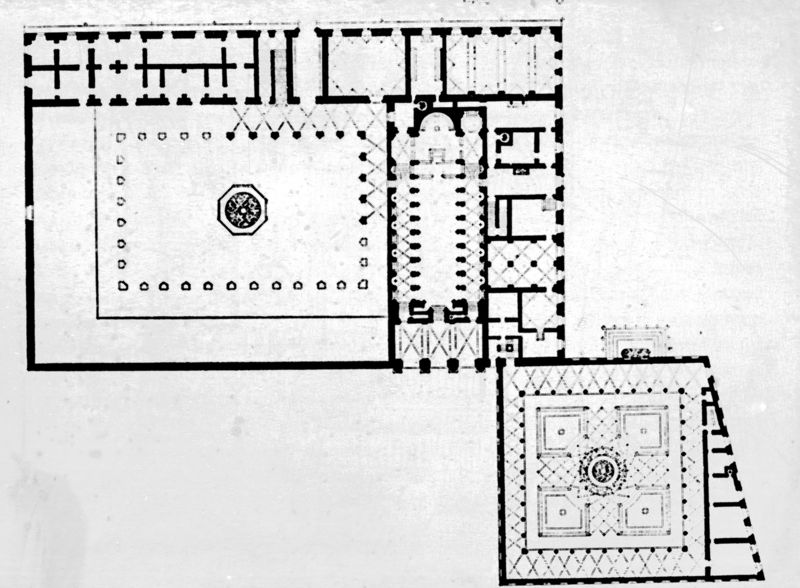
Titel: Palazzo Venezia (Grundriss mit Palazzetto und S. Marco)
Künstler: Francesco del Borgo
Standort: Roma
Institution: Palazzo Venezia
Schlagwörter: weiß, fenster, grau, mitte, pfeiler, schwarz, skizze, säulen, zeichnung, zimmer, anlage, gebäude, park, schloss, alt, architektur, innenraum, kirche, brunnen, rund, turm, garten, schiff, türen, grafik, graphik, linien, hof, saal, treppe, treppen, detail, aufgang, durchgang, stufen, striche, aufsicht, rechtecke, bögen, punkte, wände, symetrie, eingang, innenhof, umgang, gewölbe, kloster, palast, linear, becken, schwarzweiß, räume, entwurf, quadrate, geometrisch, kreuzrippen, kreuzrippengewölbe, mauern, apsis, treppenhaus, kapelle, beete, klostergarten, etagen, geschosse, plan, zentrum, entwürfe, quadrat, achteck, bauten, säulenhalle, grundriss, kreuzgang, aufriss, architekt, atrium, innenräume, erdgeschoss, konvent, trppe, zellen, maße, grundrisse, skize, vierteilig, entwurff, refektorium, entwirf, quadraten, 2, pklan, räumee, gebäude plan, kreuzgänge, grundrißß